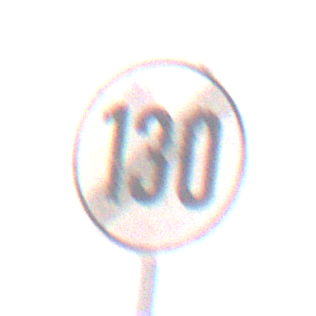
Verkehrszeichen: EndeGeschwindigkeit130
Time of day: Midday
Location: Outdoor (Nature)
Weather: Clear
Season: NotSpecified
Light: Natural